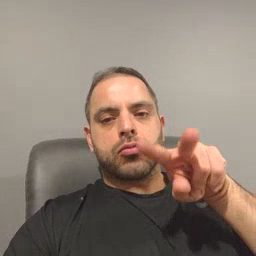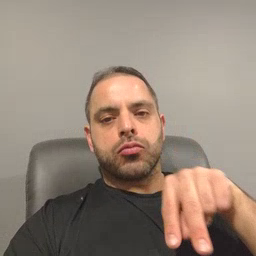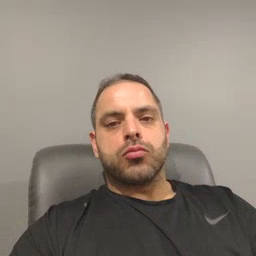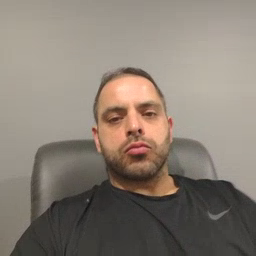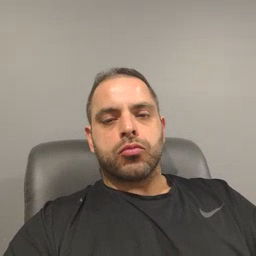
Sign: read